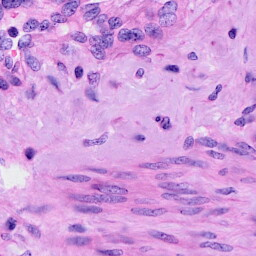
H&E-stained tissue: Cervix